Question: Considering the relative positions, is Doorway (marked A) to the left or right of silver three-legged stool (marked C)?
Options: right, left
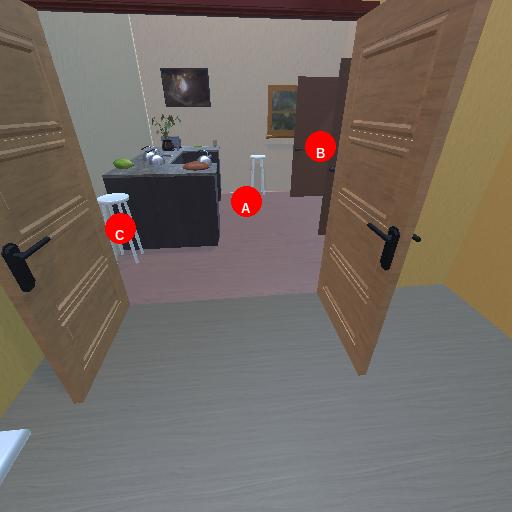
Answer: right